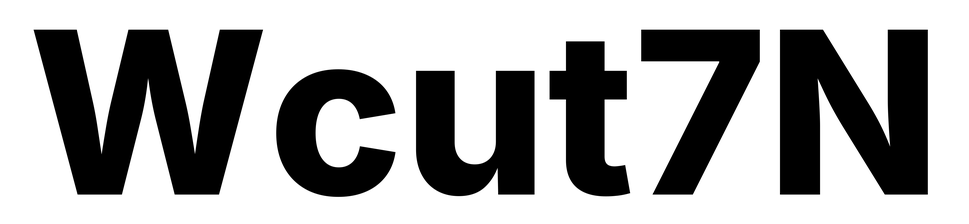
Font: Inter_ExtraBold